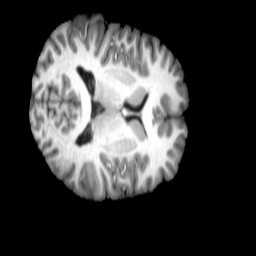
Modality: T1w
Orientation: axial